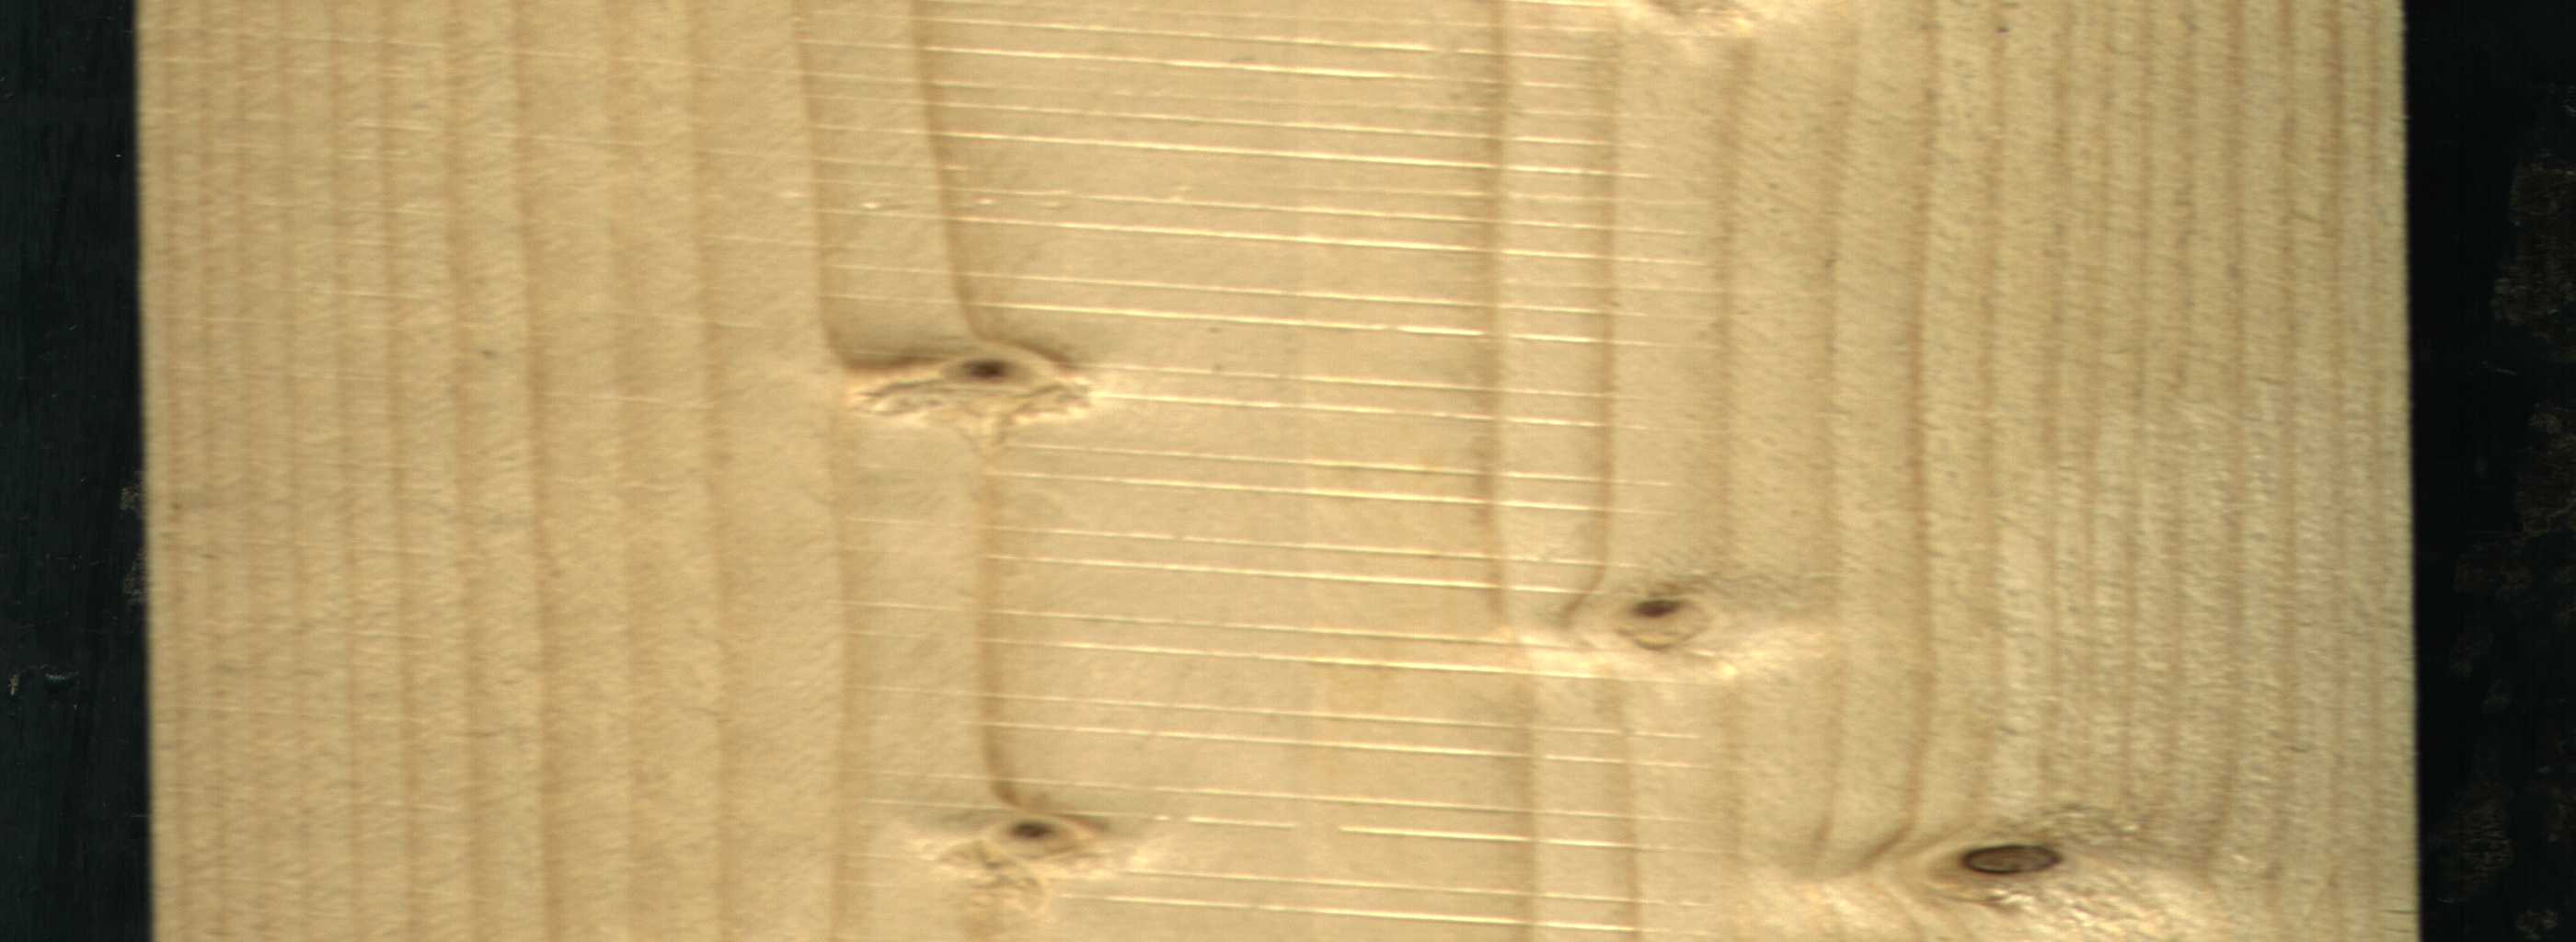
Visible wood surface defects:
Dead_Knot
Live_Knot
Live_Knot
Live_Knot